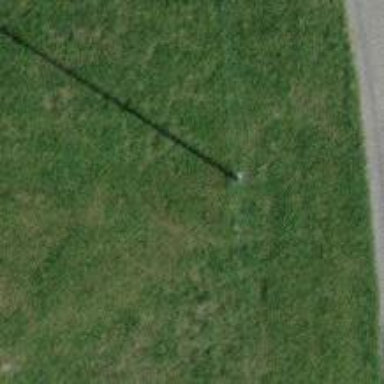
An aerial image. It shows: Power pole.